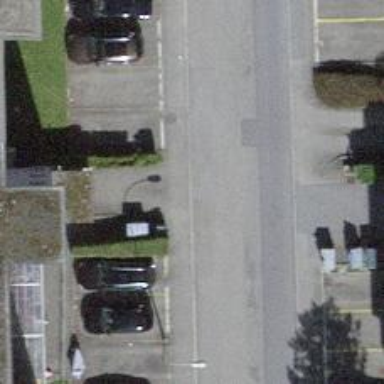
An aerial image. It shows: Kerb barrier.